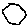
Label: hexagon